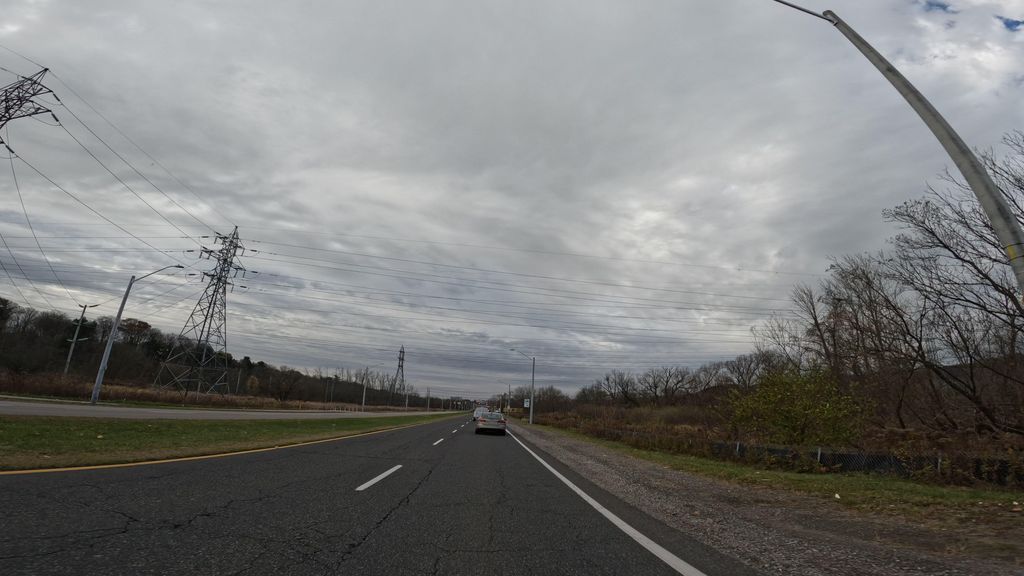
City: hamilton